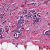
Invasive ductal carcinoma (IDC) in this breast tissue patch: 0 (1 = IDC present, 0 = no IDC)